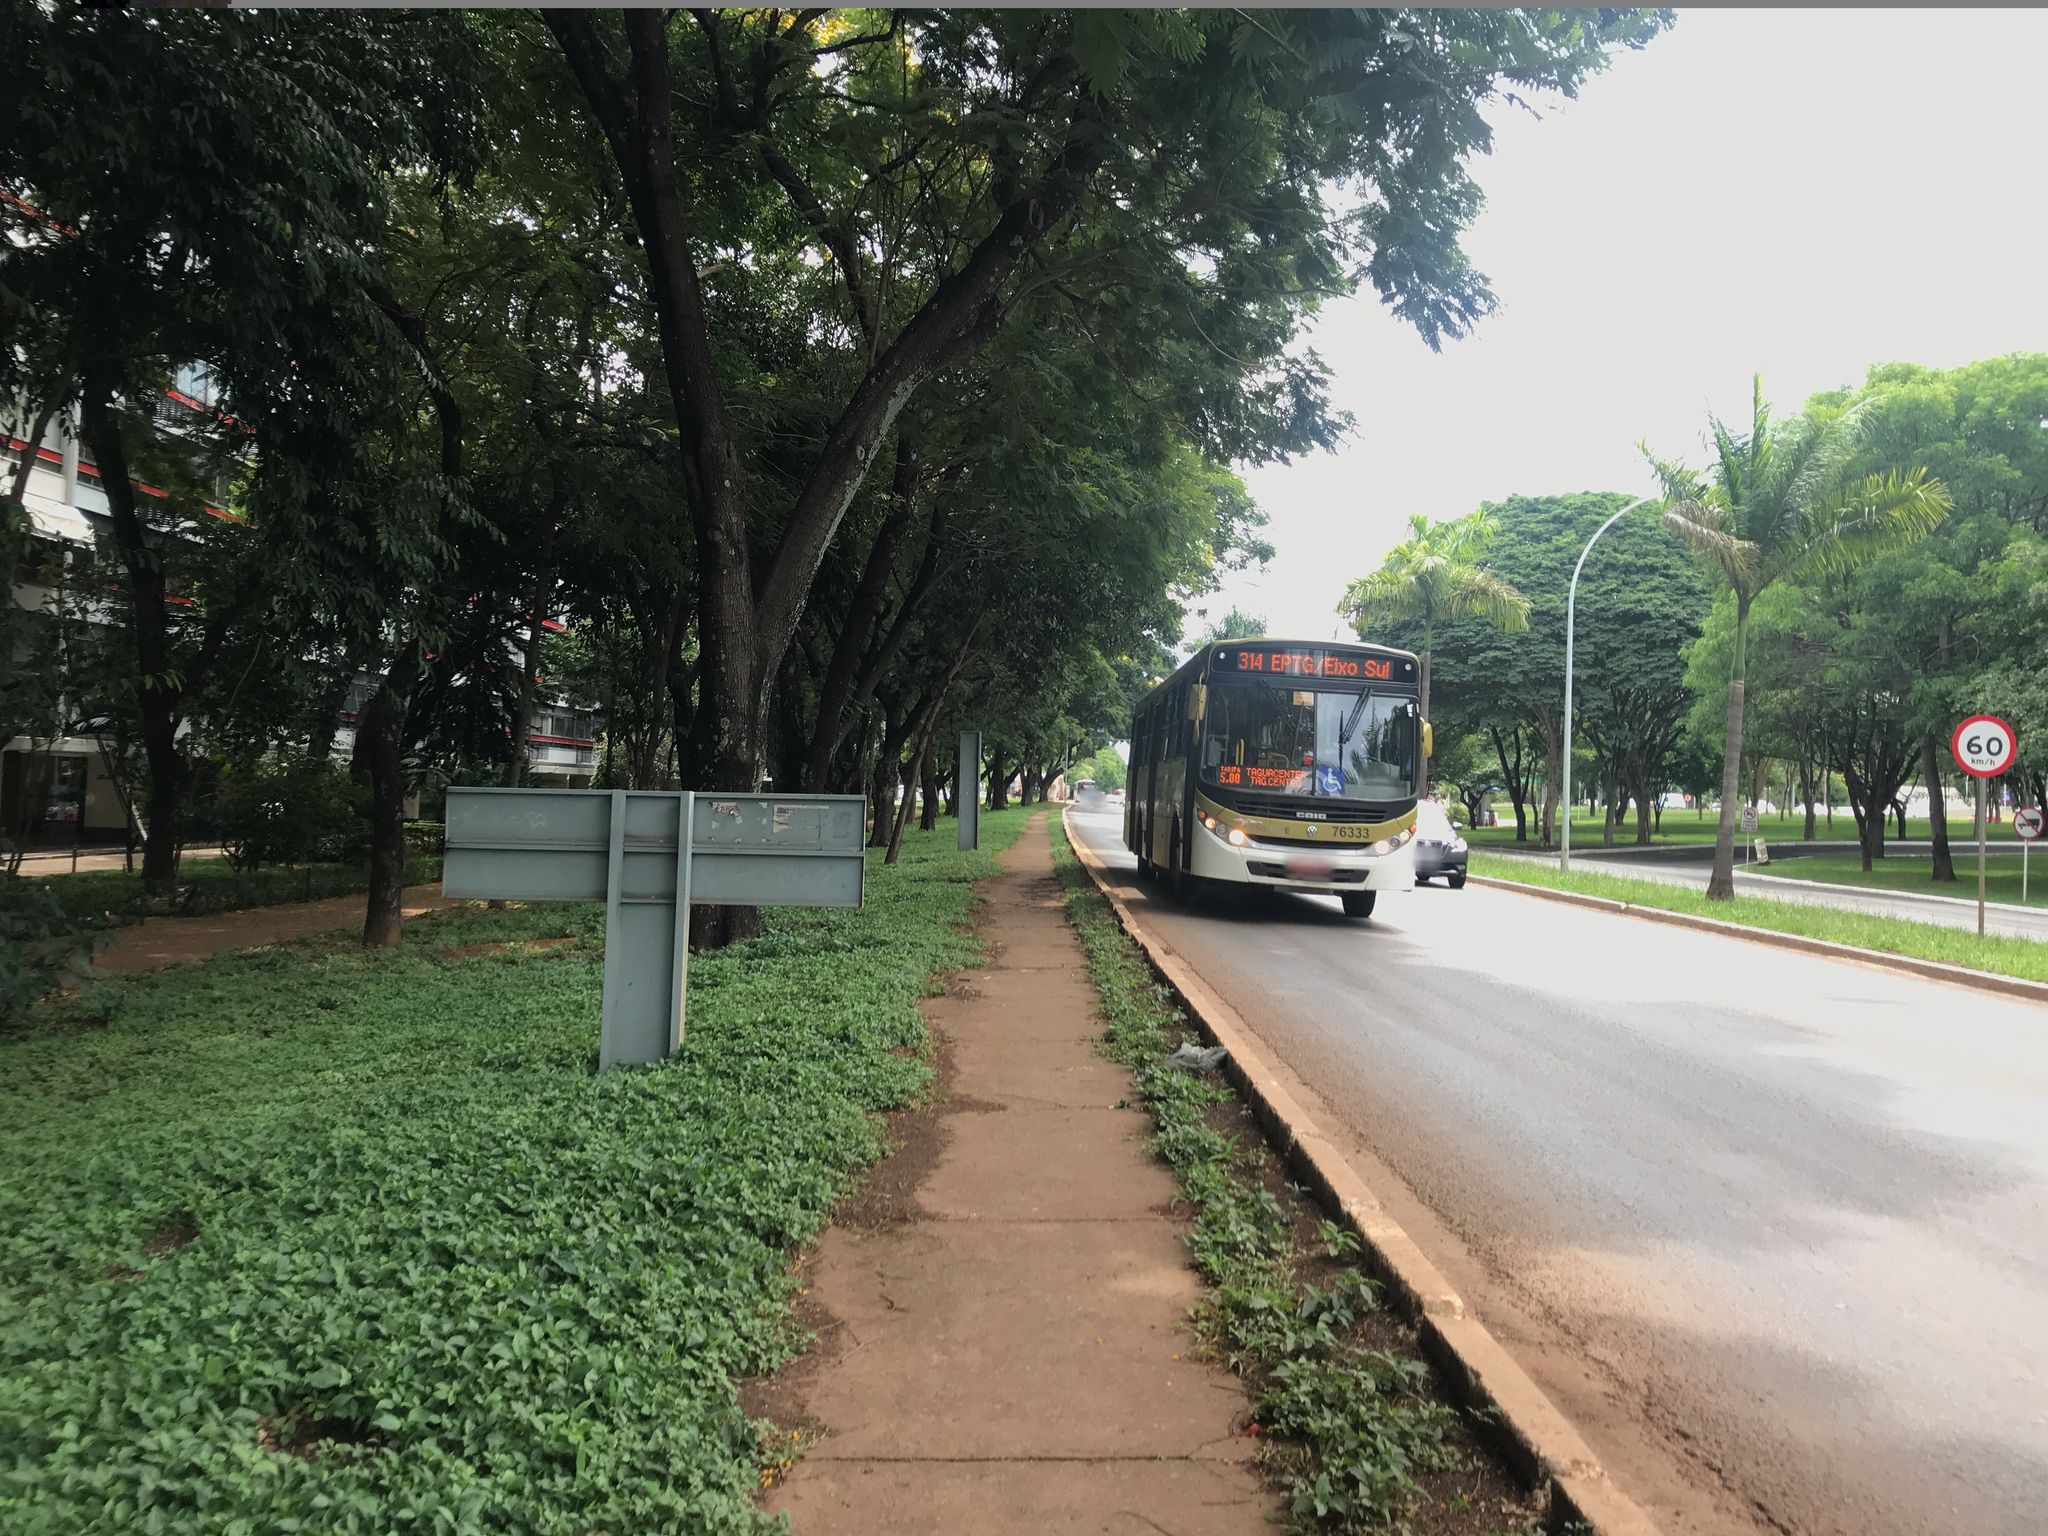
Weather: clear
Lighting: day
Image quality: good
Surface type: walking surface
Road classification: primary
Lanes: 2, 3
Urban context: urban centre
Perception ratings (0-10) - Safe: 8.15, Lively: 6.18, Beautiful: 7.46, Boring: 2.88, Depressing: 2.06, Wealthy: 4.4